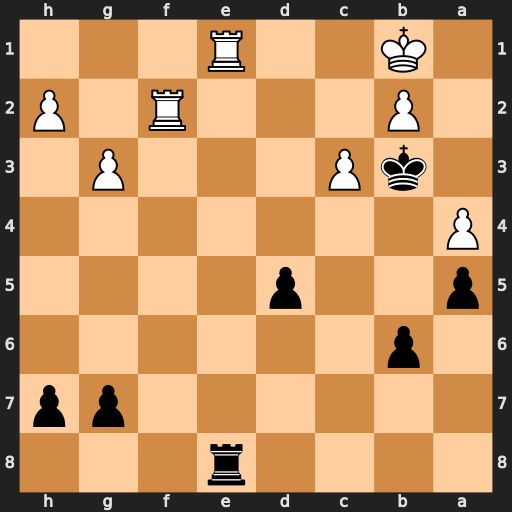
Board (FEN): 4r3/6pp/1p6/p2p4/P7/1kP3P1/1P3R1P/1K2R3
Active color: b
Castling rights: -
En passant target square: -
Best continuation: Rxe1#